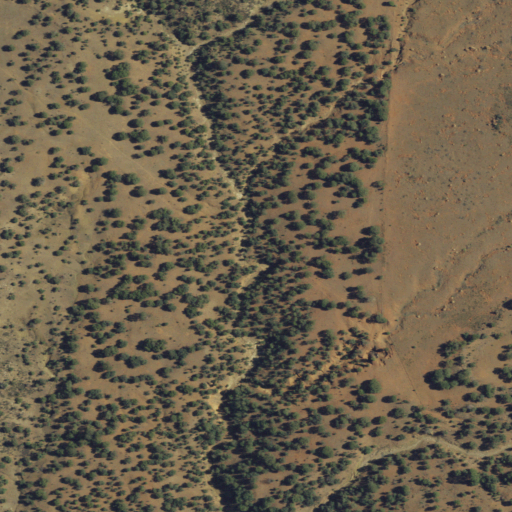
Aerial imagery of depression(s) in New Mexico named North Star Basin containing shrub and evergreen forest